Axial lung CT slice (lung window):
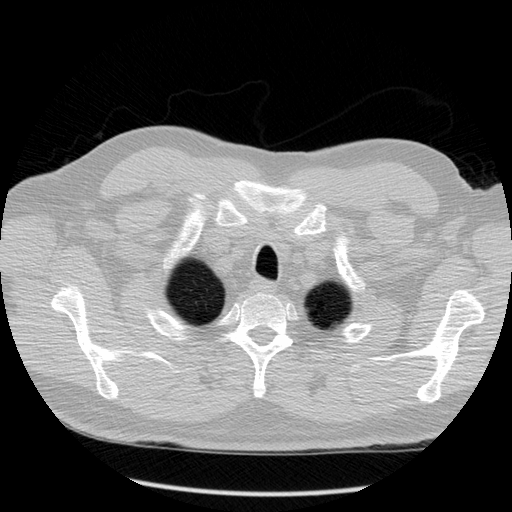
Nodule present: no